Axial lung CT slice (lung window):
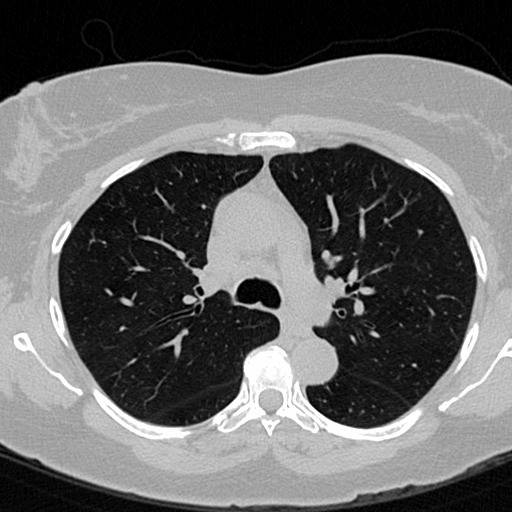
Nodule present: no